四年级 · 算术
风箏起源于中国, 是中国传统工艺之一, 最早的风箏是由古代哲学家墨翟制造的。某商店购进 125 只风箏，进价和售价如下图。卖完这些风箏可以赚多少钱？

进价: 34 元/只

售价: 50元/只
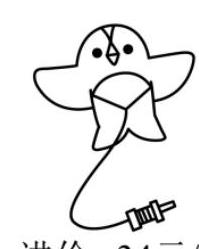
答案: 解2000 元

【分析】售价减进价再乘风筝的只数即等于可以赚的钱。

【详解】 $125 \times(50-34)$

$=125 \times 16$

$=125 \times 8 \times 2$

$=1000 \times 2$

$=2000$ （元）

答: 卖完这些风箏可以赚 2000 元钱。

【点睛】本题主要考查学生对整数乘法分配律、结合律的掌握和灵活运用。